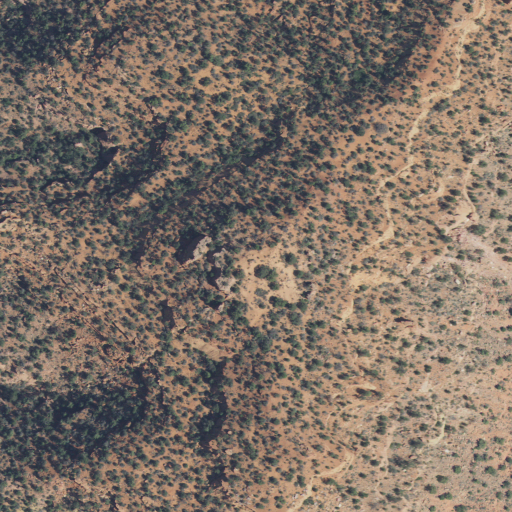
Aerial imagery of cape in Utah named Seaman Point containing shrub and evergreen forest